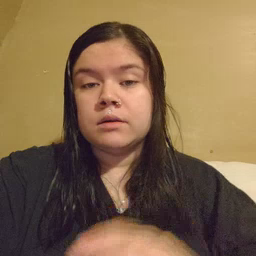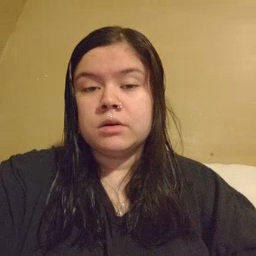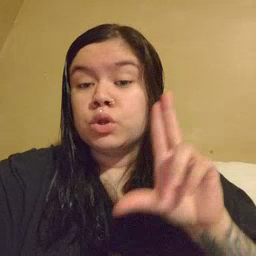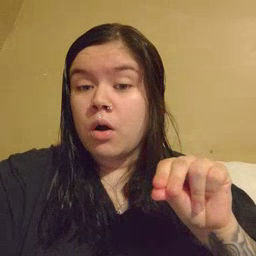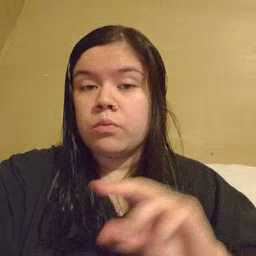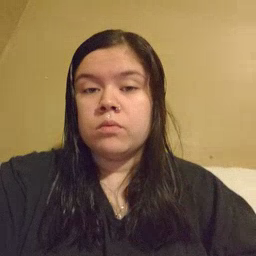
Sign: no